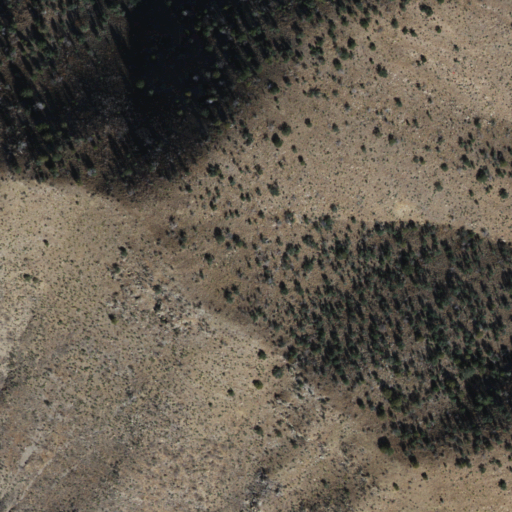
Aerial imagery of ridge(s) in Arizona named Swisshelm Mountains containing shrub, evergreen forest, and grassland